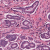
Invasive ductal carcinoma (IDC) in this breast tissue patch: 1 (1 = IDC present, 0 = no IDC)